Question: What brand?
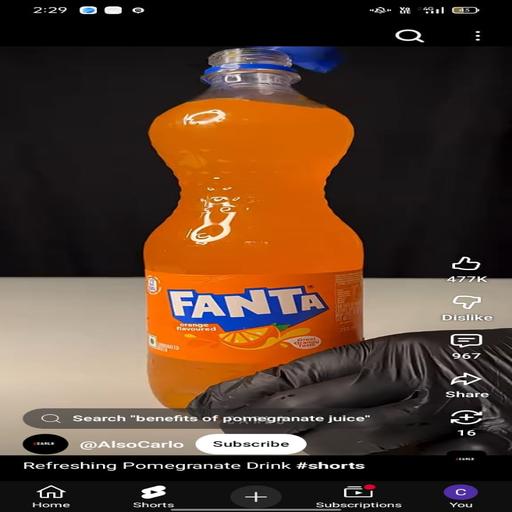
Answer: Fanta